The image is a 2-D grayscale rendering of a rotating-machine vibration signal (signal-to-image). Determine the machine's mechanical condition. Answer with exactly one of: normal, misalignment, unbalance, looseness.
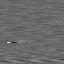
Answer: misalignment